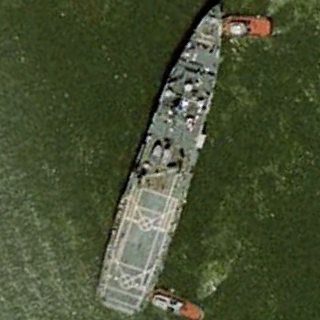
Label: combat